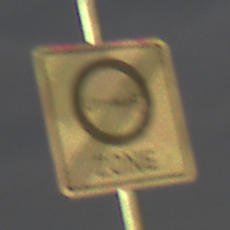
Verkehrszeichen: EndeUmweltzone
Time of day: Night
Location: Outdoor (Urban)
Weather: PartlyCloudy
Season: NotSpecified
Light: Artificial